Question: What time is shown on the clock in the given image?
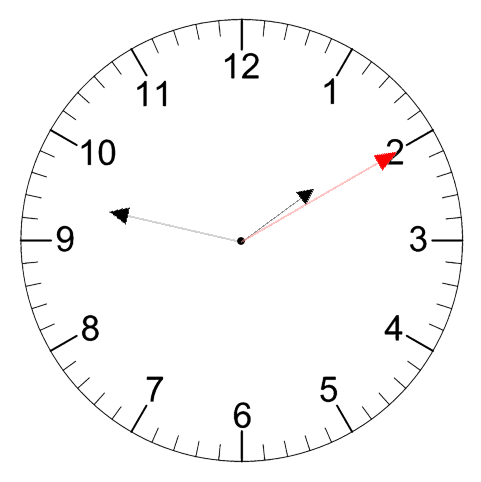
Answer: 01:47:10